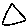
Label: triangle